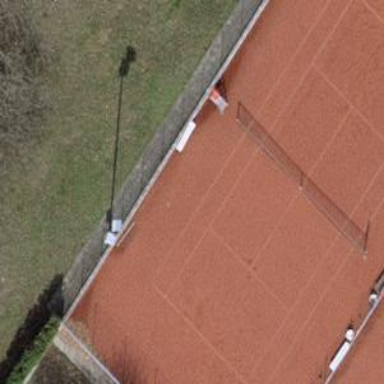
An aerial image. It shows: Tennis court on pitch designated for leisure land.